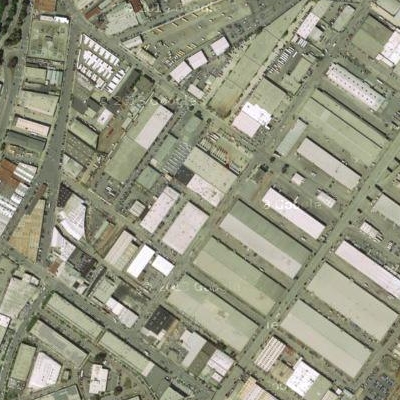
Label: Industry